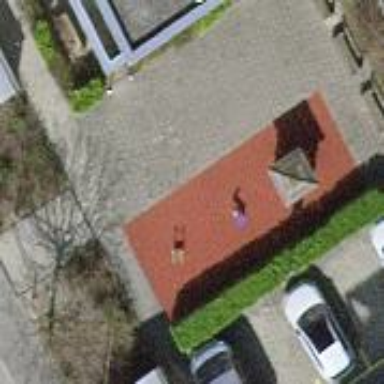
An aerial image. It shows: Playground with tartan surface.